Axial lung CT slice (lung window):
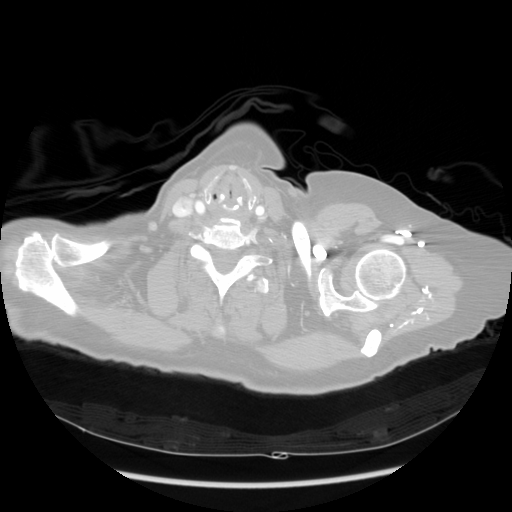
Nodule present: no